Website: bh-photo
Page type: address-validator
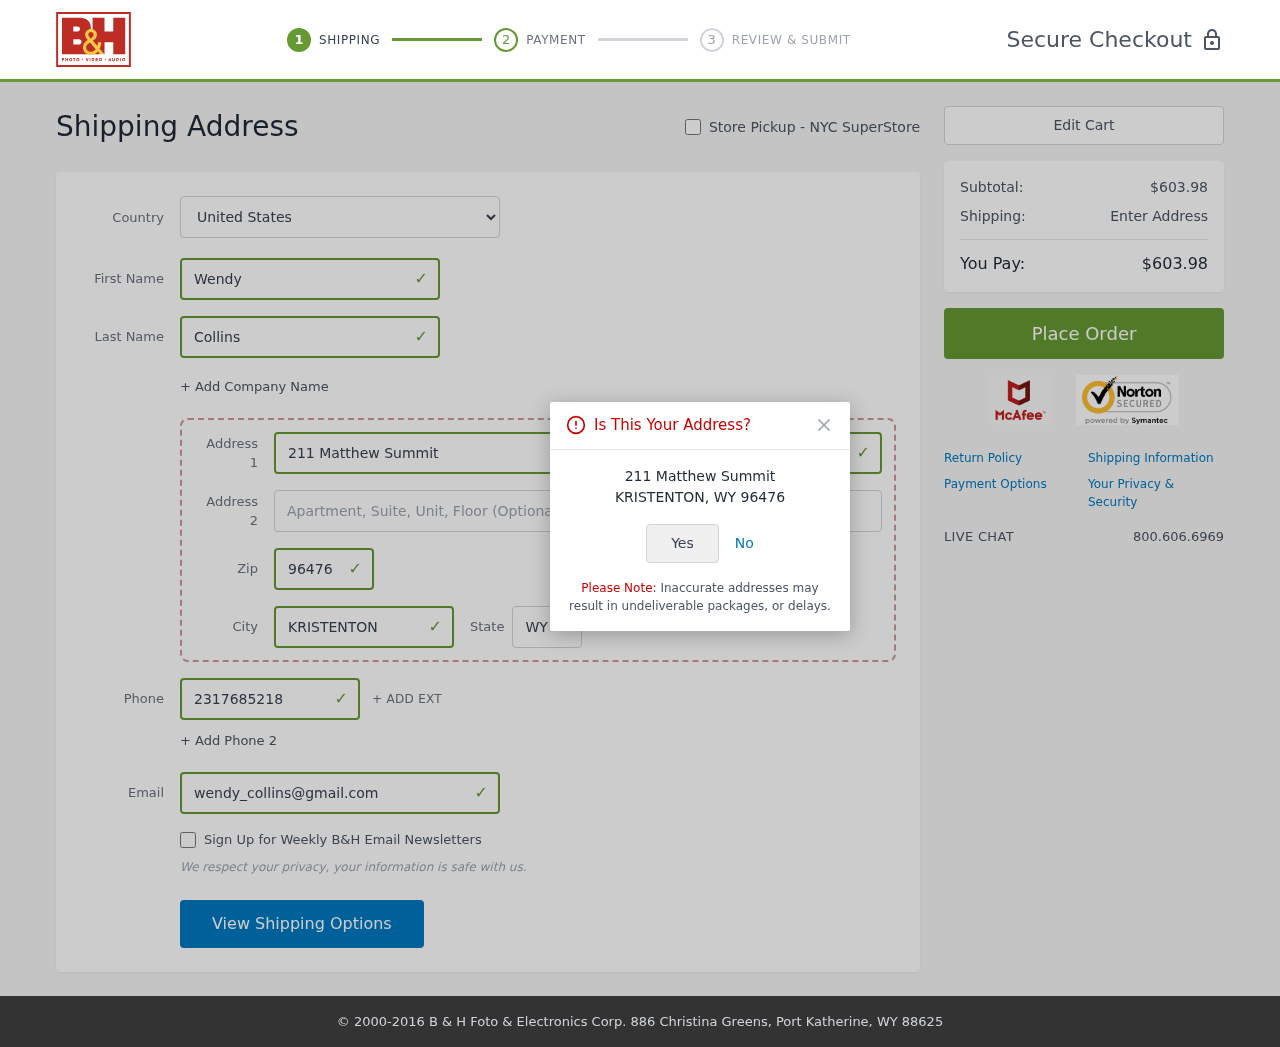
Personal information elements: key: PII_CITY
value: Kristenton
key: PII_COUNTRY
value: United States
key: PII_EMAIL
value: wendy_collins@gmail.com
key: PII_FIRSTNAME
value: Wendy
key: PII_LASTNAME
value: Collins
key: PII_PHONE
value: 2317685218
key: PII_POSTCODE
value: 96476
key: PII_STATE_ABBR
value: WY
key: PII_STREET
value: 211 Matthew Summit
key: PII_CITY_CONFIRM
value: KRISTENTON
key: PII_POSTCODE_FULL
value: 96476
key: PII_POSTCODE_NUMERIC
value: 96476
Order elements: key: ORDER_SUBTOTAL
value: $603.98
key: ORDER_TOTAL
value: $603.98